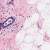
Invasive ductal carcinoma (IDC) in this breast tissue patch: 0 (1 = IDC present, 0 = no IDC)